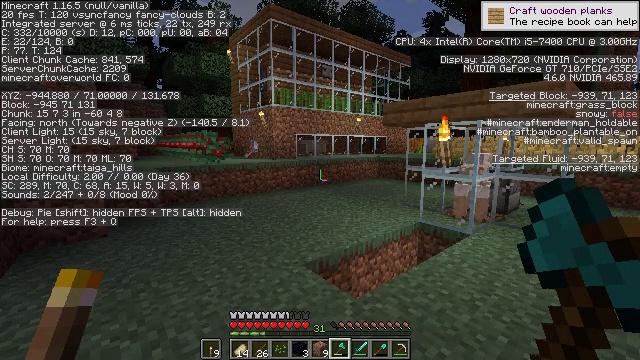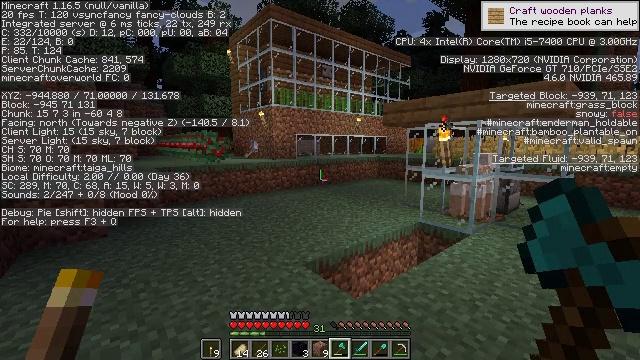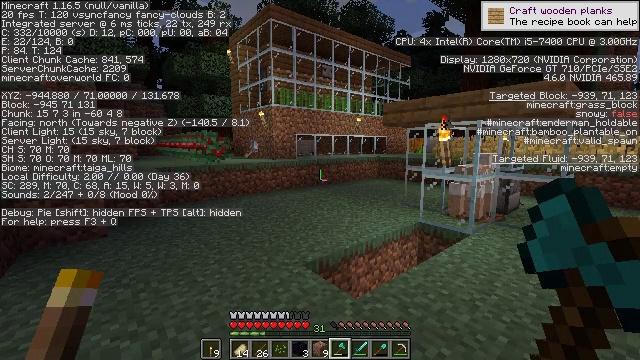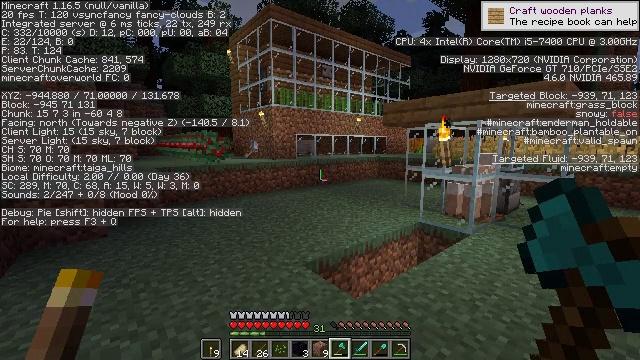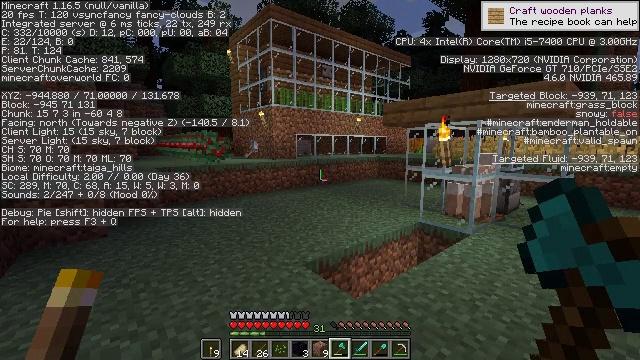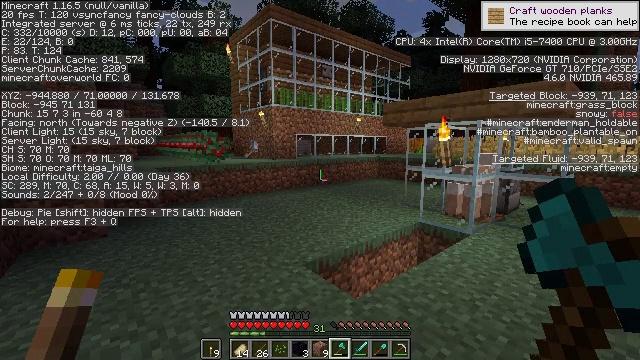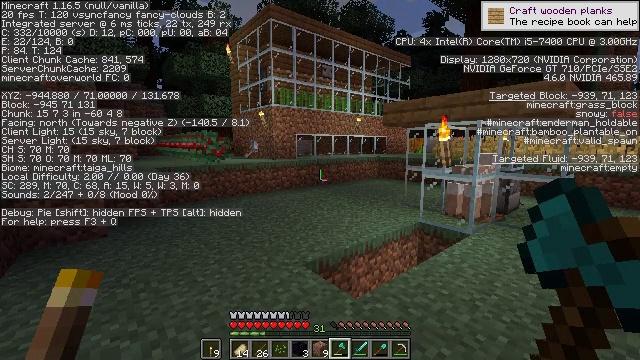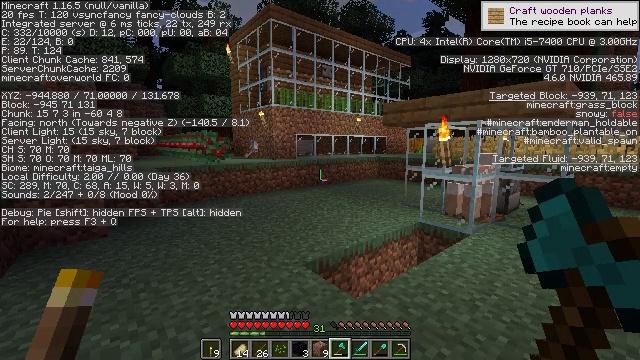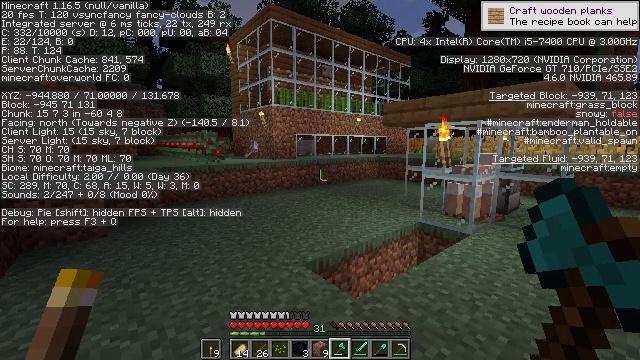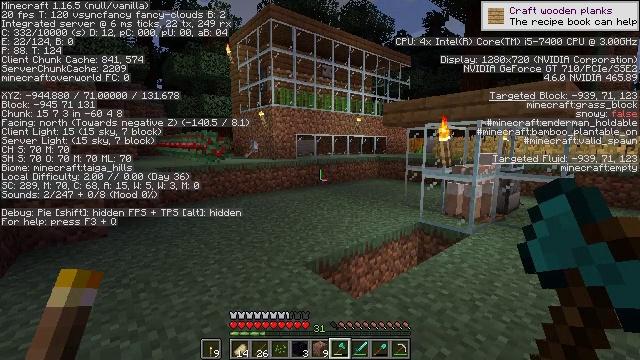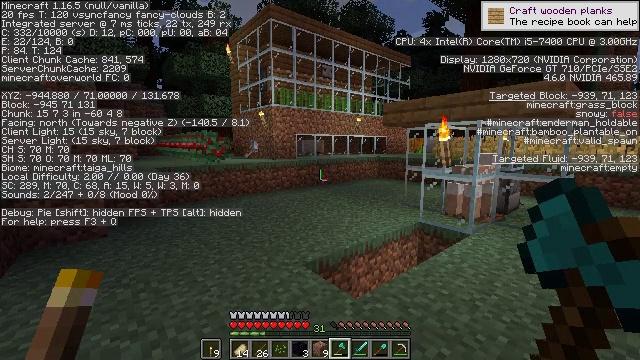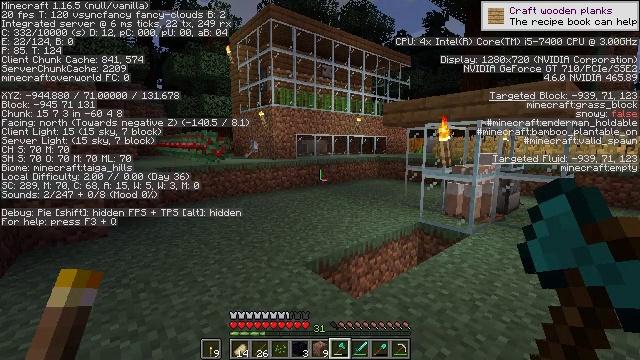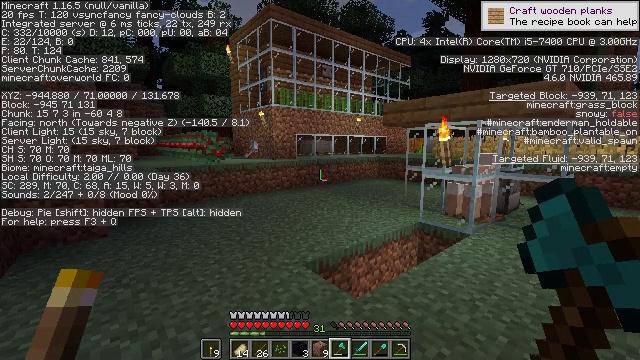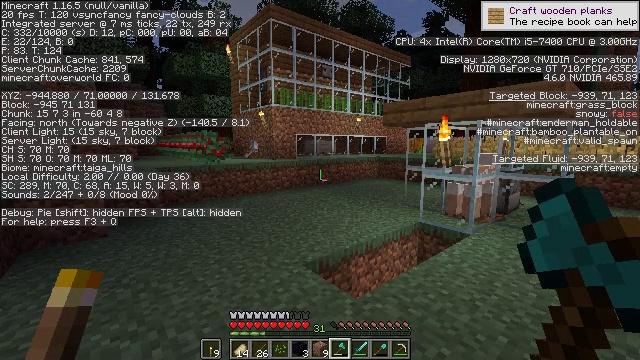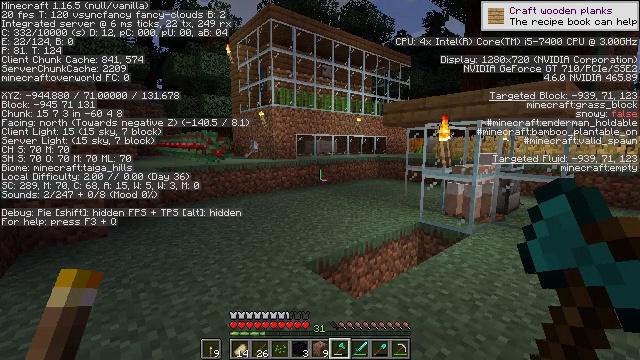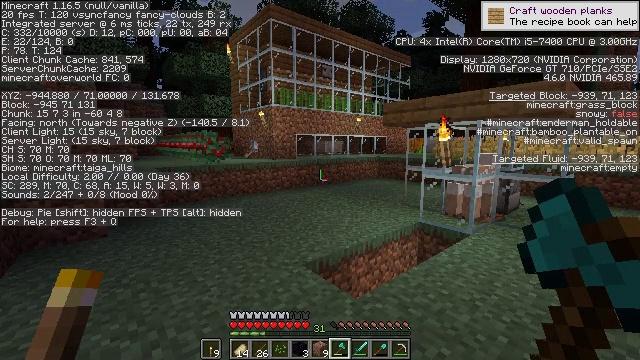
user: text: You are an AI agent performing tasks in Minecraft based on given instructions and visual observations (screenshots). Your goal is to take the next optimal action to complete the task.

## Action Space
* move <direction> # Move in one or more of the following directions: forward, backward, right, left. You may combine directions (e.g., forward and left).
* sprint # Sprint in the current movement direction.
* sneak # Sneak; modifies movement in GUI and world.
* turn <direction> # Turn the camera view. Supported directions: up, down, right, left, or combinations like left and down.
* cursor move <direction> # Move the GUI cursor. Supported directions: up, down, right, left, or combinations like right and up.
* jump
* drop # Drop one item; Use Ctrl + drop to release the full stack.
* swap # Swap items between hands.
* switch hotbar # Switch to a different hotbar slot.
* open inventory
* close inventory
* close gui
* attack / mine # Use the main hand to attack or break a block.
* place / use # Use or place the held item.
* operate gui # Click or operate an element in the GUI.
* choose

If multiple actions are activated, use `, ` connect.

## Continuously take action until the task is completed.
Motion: motion action
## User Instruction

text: Use the crafting table to create a rail.
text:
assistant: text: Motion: no_op
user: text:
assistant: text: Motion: no_op
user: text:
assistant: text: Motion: no_op
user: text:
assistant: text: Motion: no_op
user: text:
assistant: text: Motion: no_op
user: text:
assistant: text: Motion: no_op
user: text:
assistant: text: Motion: no_op
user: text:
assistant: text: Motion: no_op
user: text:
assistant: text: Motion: no_op
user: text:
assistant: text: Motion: no_op
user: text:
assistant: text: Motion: no_op
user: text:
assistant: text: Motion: no_op
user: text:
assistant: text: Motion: no_op
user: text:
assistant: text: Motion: no_op
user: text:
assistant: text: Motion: no_op
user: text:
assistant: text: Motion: no_op
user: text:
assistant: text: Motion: no_op
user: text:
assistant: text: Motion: no_op
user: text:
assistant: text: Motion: no_op
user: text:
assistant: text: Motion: no_op
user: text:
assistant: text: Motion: no_op
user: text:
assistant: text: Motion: no_op
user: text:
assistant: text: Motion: no_op
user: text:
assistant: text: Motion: no_op
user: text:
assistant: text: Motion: no_op
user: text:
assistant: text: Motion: no_op
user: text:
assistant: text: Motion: no_op
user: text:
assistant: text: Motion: no_op
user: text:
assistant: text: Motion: no_op
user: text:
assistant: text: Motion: no_op